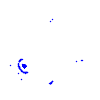
Particle: kaon